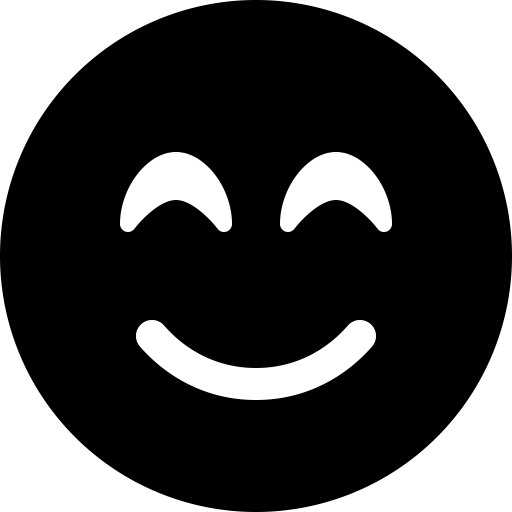
Tags: icon, FontAwesome, fa-icon, solid, face, smile, beam